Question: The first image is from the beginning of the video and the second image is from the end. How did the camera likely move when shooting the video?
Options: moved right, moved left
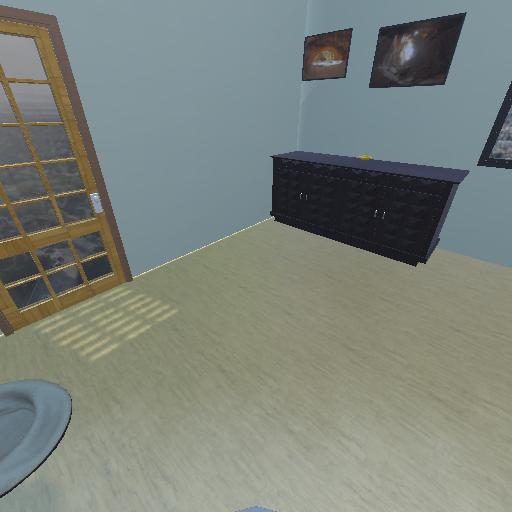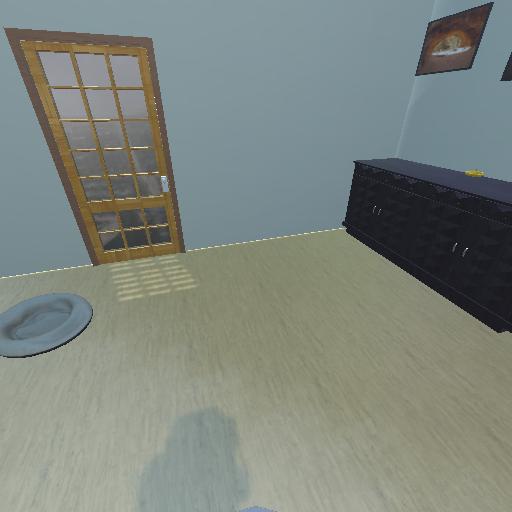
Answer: moved right